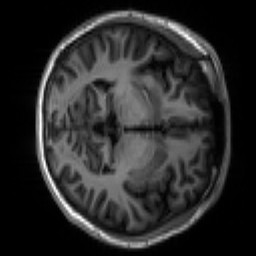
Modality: T1w
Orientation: axial
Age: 20
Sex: male
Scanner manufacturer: siemens
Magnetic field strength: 3 T
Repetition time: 2.3 s
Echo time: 0.00266 s